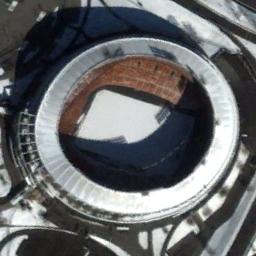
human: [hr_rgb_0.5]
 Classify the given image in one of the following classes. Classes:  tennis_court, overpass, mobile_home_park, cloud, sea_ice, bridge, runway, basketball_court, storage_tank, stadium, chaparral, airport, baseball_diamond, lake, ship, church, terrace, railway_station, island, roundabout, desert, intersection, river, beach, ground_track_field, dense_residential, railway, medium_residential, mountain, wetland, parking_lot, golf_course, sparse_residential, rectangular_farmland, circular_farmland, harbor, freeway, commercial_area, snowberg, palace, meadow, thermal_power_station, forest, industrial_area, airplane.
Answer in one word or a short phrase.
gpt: stadium